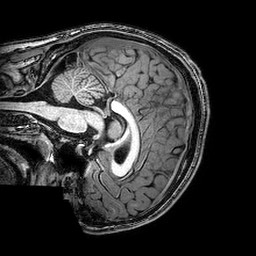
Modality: T1w
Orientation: sagittal
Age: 20
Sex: male
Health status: healthy
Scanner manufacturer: philips
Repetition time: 0.008131 s
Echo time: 0.00373 s